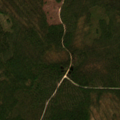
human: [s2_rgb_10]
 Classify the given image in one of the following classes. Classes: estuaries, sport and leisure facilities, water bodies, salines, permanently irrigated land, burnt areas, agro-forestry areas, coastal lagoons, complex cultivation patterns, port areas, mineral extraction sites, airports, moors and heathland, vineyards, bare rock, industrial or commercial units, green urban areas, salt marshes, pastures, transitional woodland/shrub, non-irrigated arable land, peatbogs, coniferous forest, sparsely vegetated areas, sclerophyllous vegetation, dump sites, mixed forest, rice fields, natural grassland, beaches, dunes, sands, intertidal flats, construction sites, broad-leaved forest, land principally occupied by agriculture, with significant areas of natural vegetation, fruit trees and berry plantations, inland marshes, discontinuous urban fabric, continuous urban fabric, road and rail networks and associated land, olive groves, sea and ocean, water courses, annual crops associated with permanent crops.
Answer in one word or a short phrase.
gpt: coniferous forest